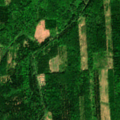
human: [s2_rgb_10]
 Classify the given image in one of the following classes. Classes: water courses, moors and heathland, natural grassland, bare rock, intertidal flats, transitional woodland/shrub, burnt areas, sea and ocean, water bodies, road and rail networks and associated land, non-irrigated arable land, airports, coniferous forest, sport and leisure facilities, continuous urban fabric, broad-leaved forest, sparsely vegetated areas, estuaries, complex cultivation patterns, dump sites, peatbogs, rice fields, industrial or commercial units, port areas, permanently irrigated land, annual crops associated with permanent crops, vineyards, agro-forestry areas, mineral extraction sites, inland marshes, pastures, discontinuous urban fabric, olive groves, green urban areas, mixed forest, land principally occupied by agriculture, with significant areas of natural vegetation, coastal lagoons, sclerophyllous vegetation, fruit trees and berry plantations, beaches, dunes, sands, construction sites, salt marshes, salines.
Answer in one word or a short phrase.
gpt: broad-leaved forest, transitional woodland/shrub